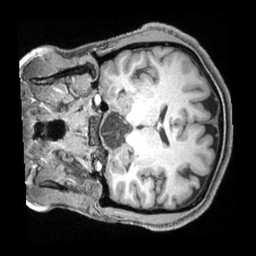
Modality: T1w
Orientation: coronal